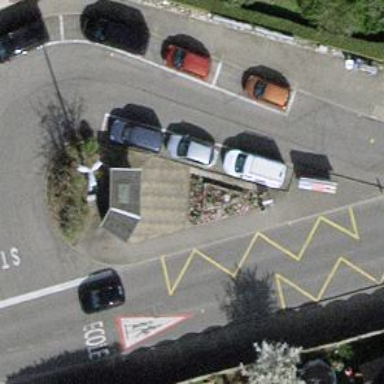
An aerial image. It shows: Parking lane for vehicles.